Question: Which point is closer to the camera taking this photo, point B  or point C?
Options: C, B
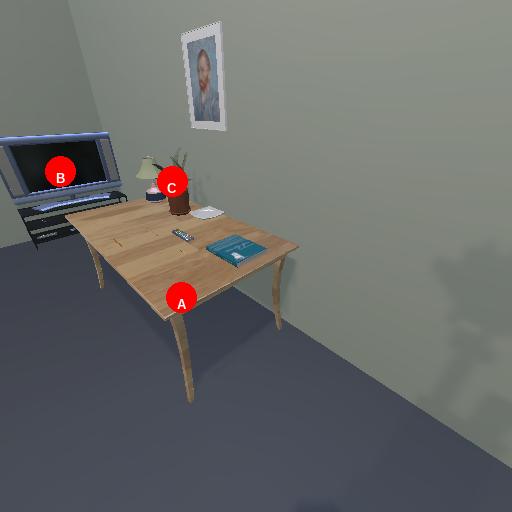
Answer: C